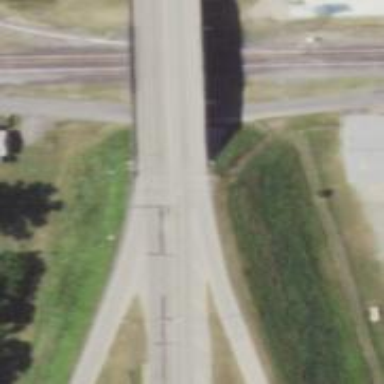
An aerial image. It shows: Primary highway expressway that includes bridge.